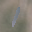
Label: 1